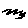
Label: zigzag